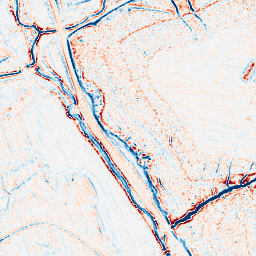
Category: edge_preserving
Decomposition family: anisotropic_diffusion
Decomposition parameters: iterations: 20
kappa: 50
gamma: 0.05
Upsampling method: bilinear
Upsampling parameters: scale: 2
Upsampling scale: 2